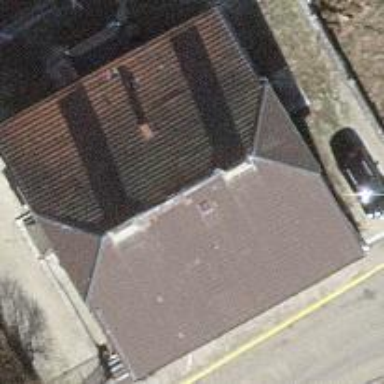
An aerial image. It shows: Kindergarten building.